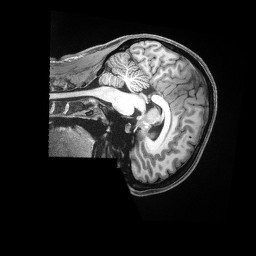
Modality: T1w
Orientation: sagittal
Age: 30
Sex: female
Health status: ill
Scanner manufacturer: siemens
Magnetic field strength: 3 T
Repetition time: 2.5 s
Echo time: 0.00181 s